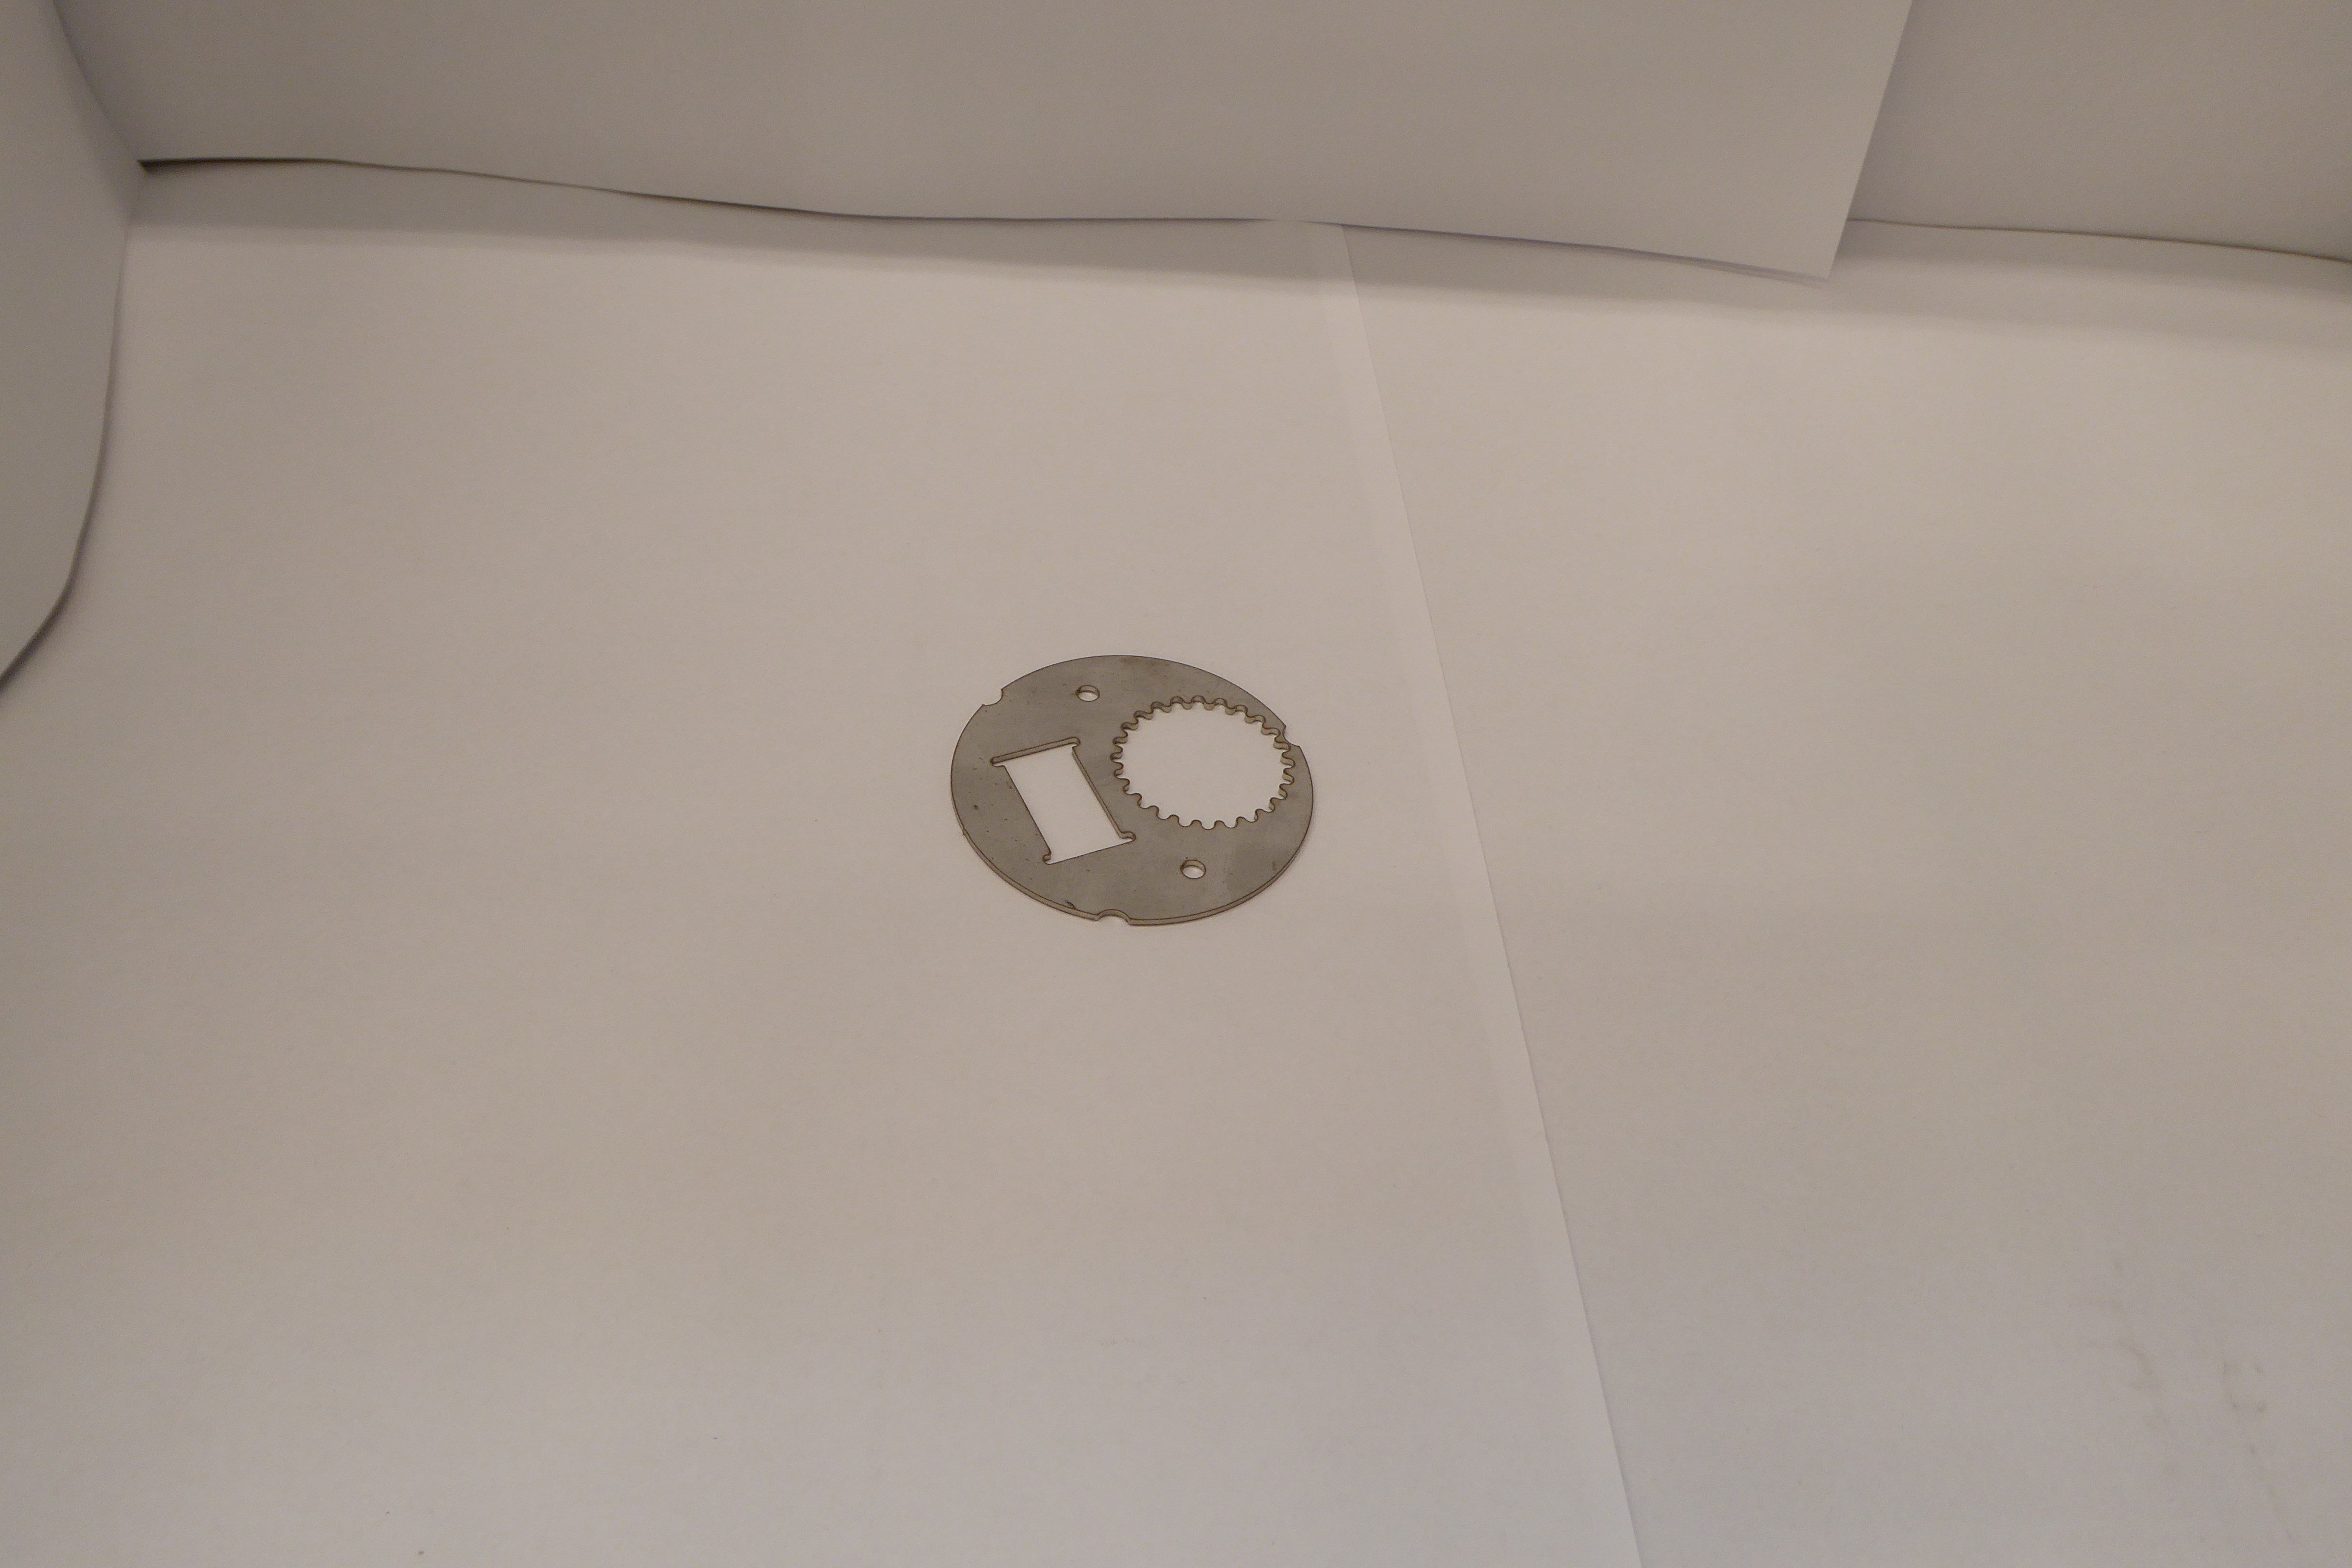
Label: Bottle Opener - Inlay